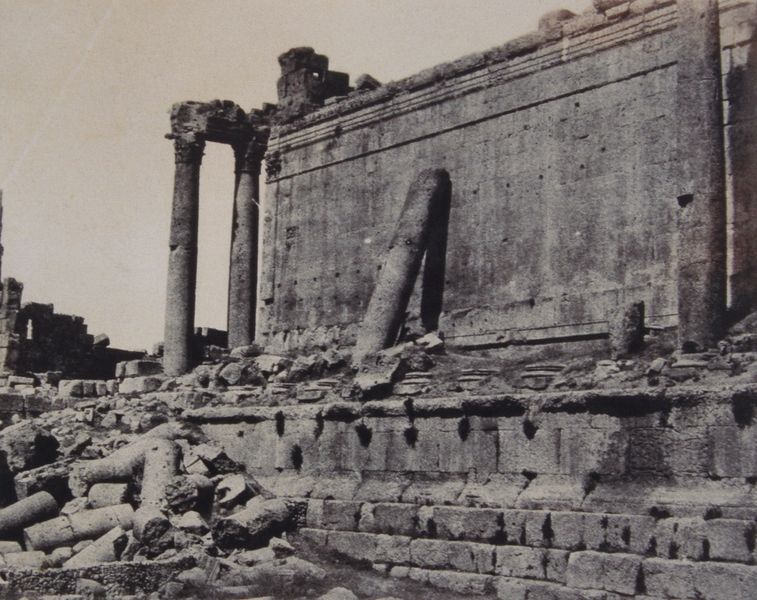
Titel: Ostansicht des Jupiter-Tempels, Baalbek
Künstler: Maxime Du Camp
Standort: Köln
Institution: Museum Ludwig
Schlagwörter: dunkel, himmel, schatten, weiß, stadt, fenster, grau, hell, licht, marmor, schwarz, stützen, säule, säulen, gebäude, alt, wand, architektur, sockel, stein, steine, bild, hügel, sonne, italien, mauer, monochrom, sepia, schutt, lehnen, treppe, trümmer, stufen, podest, foto, fotografie, photographie, hell dunkel, ruine, antike, palast, mauerwerk, moos, stücke, schwarzweiss, ruinen, löcher, kapitelle, rom, kapitell, photo, fries, sims, kaputt, gesims, antik, griechisch, griechenland, zerstört, tempel, basis, dorisch, säulenbasis, klassik, sakral, zerbrochen, römisch, athen, kapitel, gebälk, tempelanlage, umgestürzt, bauwerk, archäologie, ausgrabung, blöcke, tempelruine, einsturz, säulenreste, einbruch, säulentrommel, getreppt, templum, antifke, tempelbasis, tempelstufen, tempelwand, grieschenland, schwarz-weiß-foto, kapuut, ruine griechenland, athen tempel, römische tempelruine, prostasen